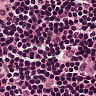
Metastatic tissue present: no